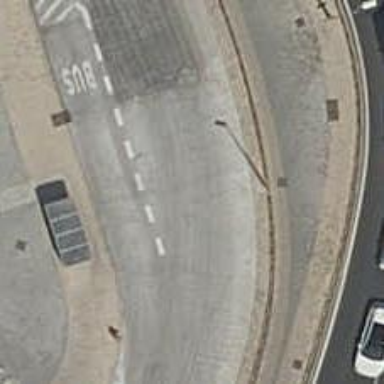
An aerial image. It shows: Public transport stop position.